Question: Does the promise returned by jquery provide provision for handling all the errors in a single place at the end. Something like this:

If so I would appreciate some code, perhaps with raw '$.deferred' , '.done' and '.fail'
Tried documentation : <URL>
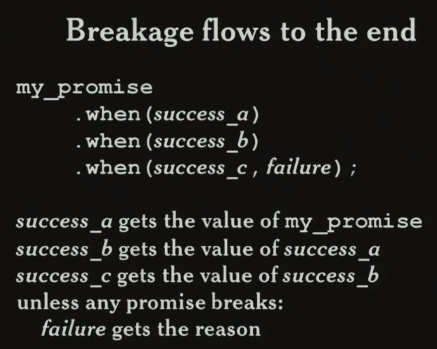
Answer: Note: The answer assumes jQuery 1.8+. Prior to jQuery 1.8, jQuery's promise/deferred implementation did not work this way.
There is a subtle difference between '.done()' / '.fail()' and the '.then()' functions - as of 1.8, '.then()''s main usage is to apply , while '.done()' / '.fail()' simply apply callbacks. The difference is that '.done()' and '.fail()' return the same promise(thus calling '.done().done().done()' simply adds more callbacks to your initial promise), while '.then()'returns a new promise for the value returned from your filters(so '.then(success)' returns a new promise which will be resolved with the value that success returns).
A demonstration of this difference can be found here: <URL>
So to replicate the same functionality as that image, you would need:
'''
Deferred.then(success_a)
.then(success_b)
.then(success_c, failure);
'''
Sadly, the jQuery documentation is a bit sketchy on the subject, but you can see it at <URL>
Using '$.when()' as in the accepted answer will also work, since it will return a new promise which is rejected when of the given promises are rejected, and is successfully resolved with the combined data from all of them.